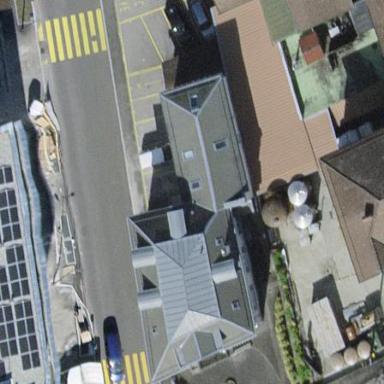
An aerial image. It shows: Office building with hipped roof.